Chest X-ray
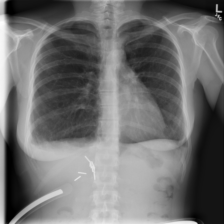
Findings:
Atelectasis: negative
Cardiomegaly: negative
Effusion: negative
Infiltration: negative
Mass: negative
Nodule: negative
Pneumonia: negative
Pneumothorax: negative
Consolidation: negative
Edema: negative
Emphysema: negative
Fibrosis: negative
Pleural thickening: negative
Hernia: negative